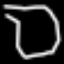
Label: octagon